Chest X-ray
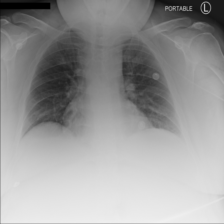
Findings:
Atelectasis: negative
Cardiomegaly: negative
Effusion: negative
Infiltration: negative
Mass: negative
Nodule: negative
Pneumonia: negative
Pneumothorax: negative
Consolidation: negative
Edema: negative
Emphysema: negative
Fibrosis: negative
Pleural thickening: negative
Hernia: negative